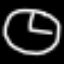
Label: clock